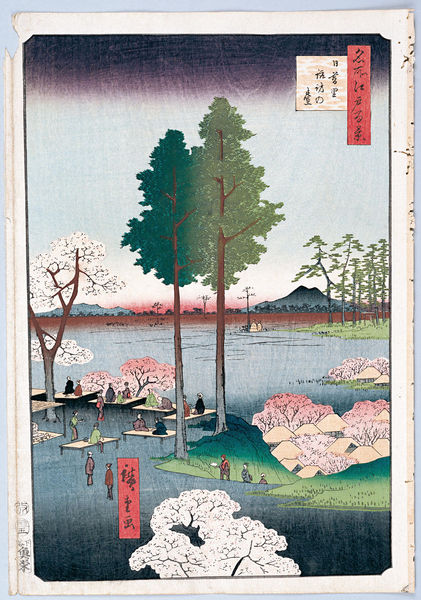
Titel: 100 berühmte Ansichten von Edo
Künstler: Utagawa Hiroshige
Schlagwörter: baum, berg, blau, himmel, meer, wasser, bäume, grün, landschaft, menschen, see, pastell, weiss, ausblick, blüte, blüten, rot, flächig, malerei, hügel, büsche, rosa, holzschnitt, japan, schrift, papier, berge, farbe, picknick, bank, japanisch, schriftzeichen, buch, vulkan, druck, asiatisch, chinesisch, ostasien, china, kiefer, heilig, kirschbaum, kirsche, kirschblüte, kalligrafie, schina